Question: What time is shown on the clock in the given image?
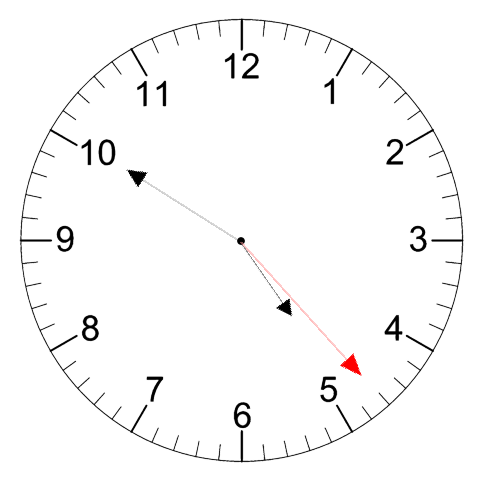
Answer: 04:50:23